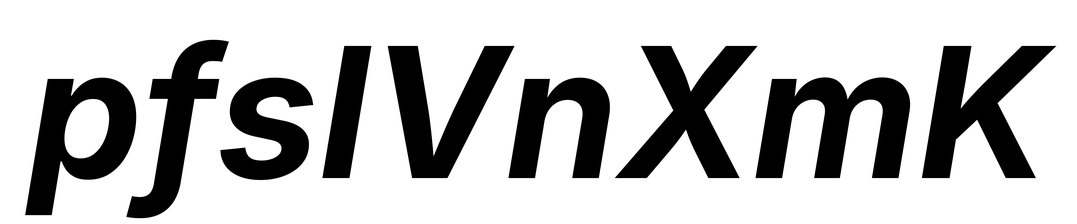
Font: Inter-Italic_Bold_Italic